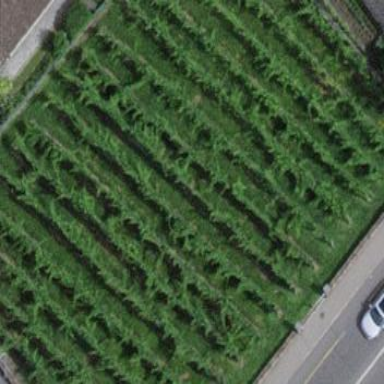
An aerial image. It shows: Vineyard.